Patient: sex M, age 28
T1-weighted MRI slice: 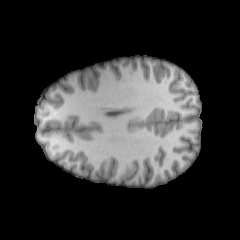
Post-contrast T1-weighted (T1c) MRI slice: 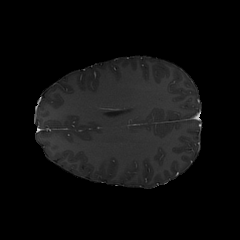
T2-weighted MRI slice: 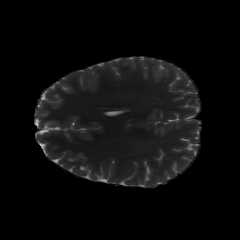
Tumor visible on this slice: no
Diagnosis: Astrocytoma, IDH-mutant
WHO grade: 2